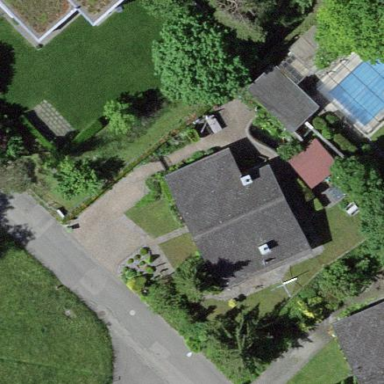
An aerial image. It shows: Simple and straightforward house.